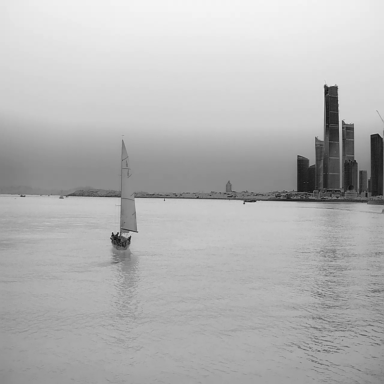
There is a sailboat in the infrared image.